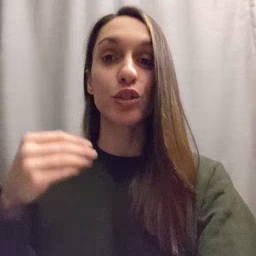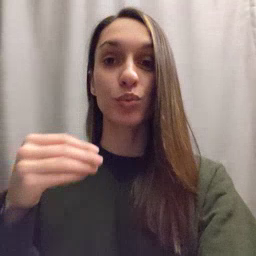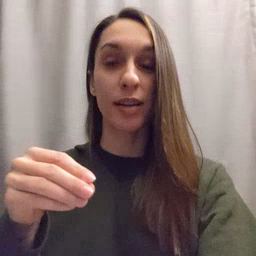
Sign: store